Field crop: maize
Growth stage: 2
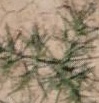
Species: salsola